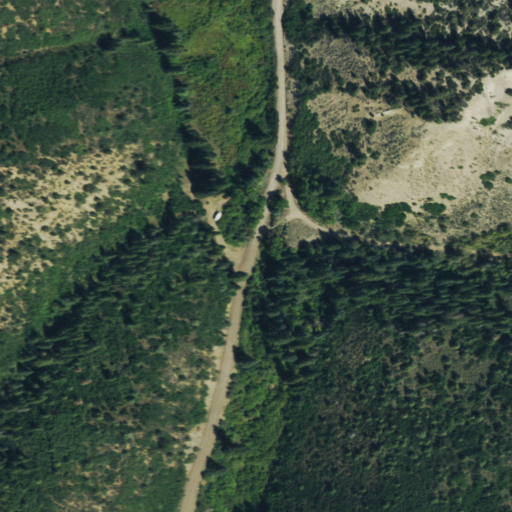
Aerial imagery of valley in Colorado named Fitzpatrick Gulch containing shrub, deciduous forest, evergreen forest, woody wetlands, mixed forest, and herbaceous wetlands